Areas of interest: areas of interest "Toll Station"
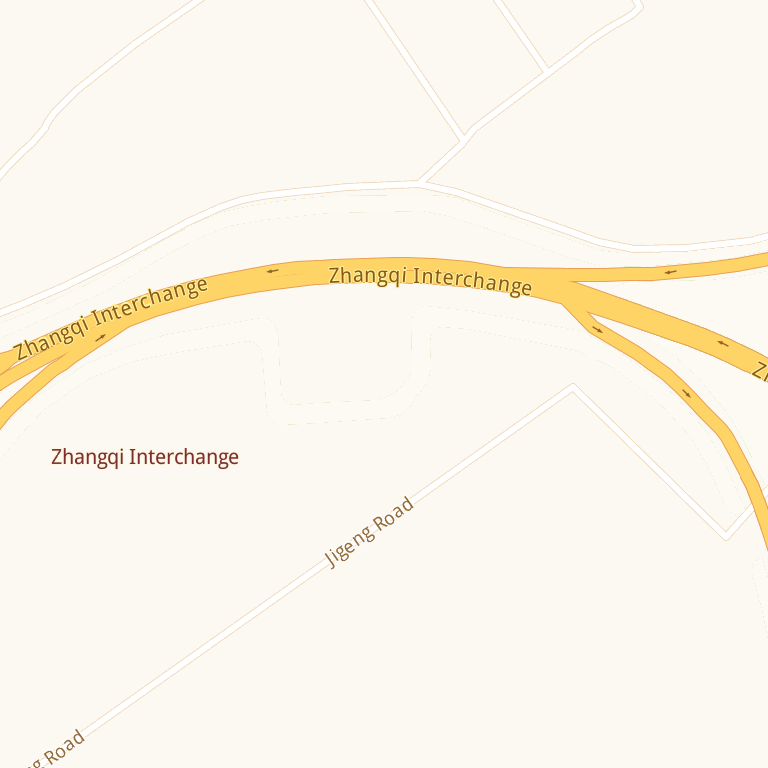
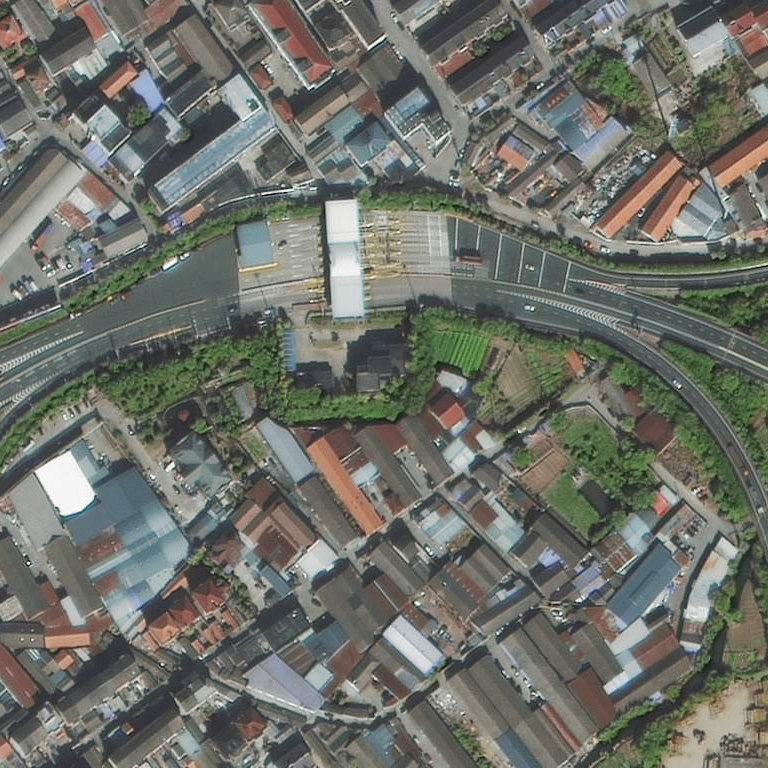